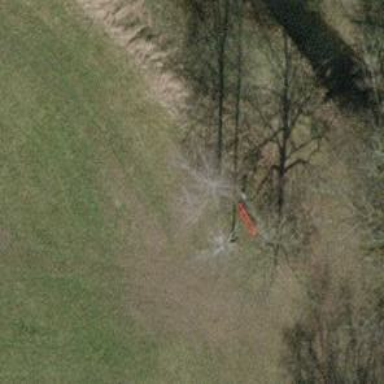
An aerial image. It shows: Red bench.